Question: I have installed WordPress locally on WampServer for testing purposes. I discovered that when I changed the permalinks structure to reflect post title (the title is in my native language 'Urdu'), and requested the following page in browser
'''
http://localhost/blog/Twfn-wr-syst-dn/
'''
it returned a 404 error which said
'''
The requested URL /blog/TwUn-wr-syst-dn/ was not found on this server.
'''
I am using WampServer 2.2 and WordPress 3.4.
Since many PCs don't have an Urdu font installed, here is the image of first address for you.

The English translation for urdu part is "Storm-and-politicians" . Urdu, unlike English, is written from right to left.
How can I configure my local web server to accept web adresses in Urdu? Many sites including the Urdu wikipedia use this scheme.
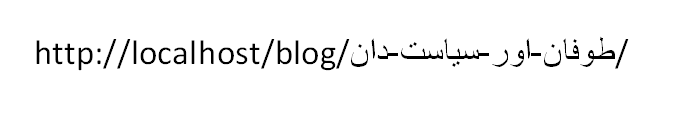
Answer: How to learn more about this problem:
Each time you see apache giving you a not-found message, you will find an according entry in the error log of your webserver. It contains more information what happens behind the scenes.
For example you will see a message similar to this one:
'''
File does not exist: C:/.../htdocs/blog/Twfn-wr-syst-dn
'''
This is useful because it allows you to see the binary sequence the apache webserver uses to query your file-system for the file.
You can turn this into a PHP string to decipher it:
'''
echo "Twfn-wr-syst-dn";
'''
Depending in which encoding you view this output, it can look like the following:
'''
UTF-8 : Twfn-wr-syst-dn
Ansi : IA+e+u+a-+eI#-I|#iI|CH-+a
ISO-8859-1: TwUn-wr-syst-dn
'''
Apart from having this looking differently, the question is why does the webserver not find this file?
As you write you use wordpress, you probably just have missed to enable these type of URLs, in Wordpress jargon those are called <URL>.